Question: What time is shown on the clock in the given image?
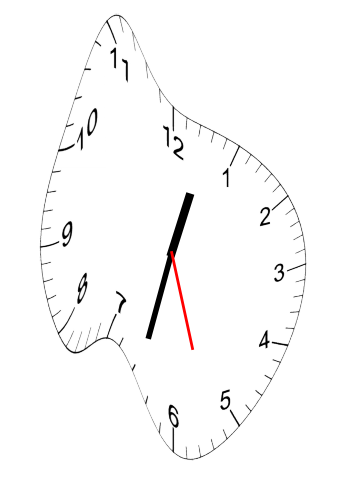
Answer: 12:32:27